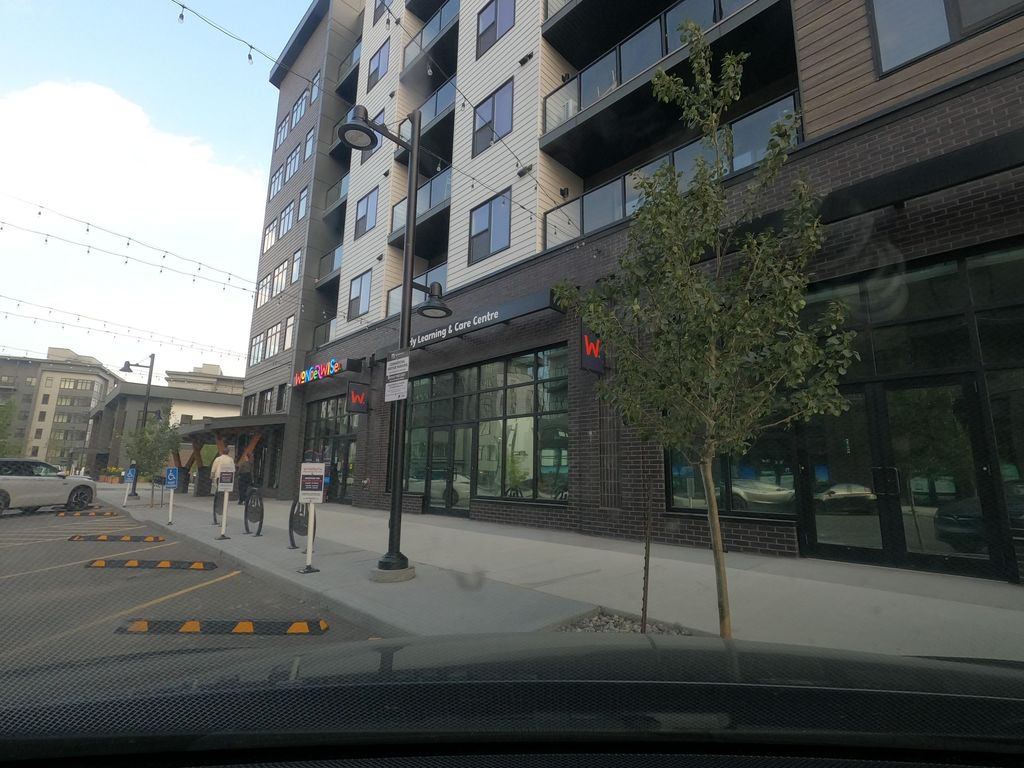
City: calgary